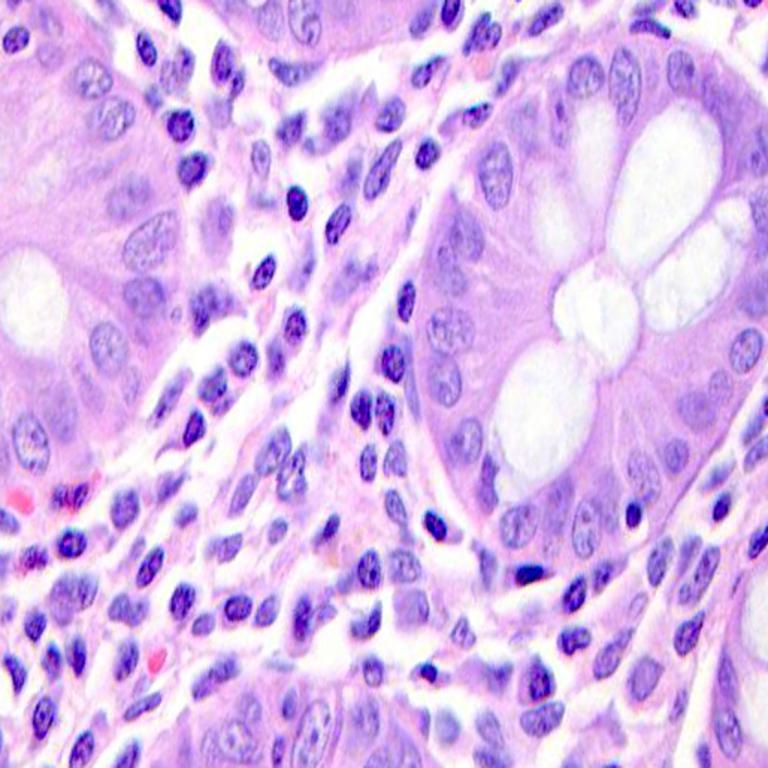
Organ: colon
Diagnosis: benign